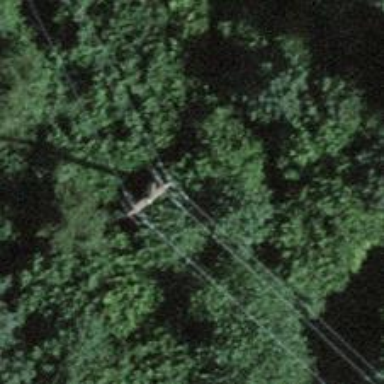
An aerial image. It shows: Minor power line.